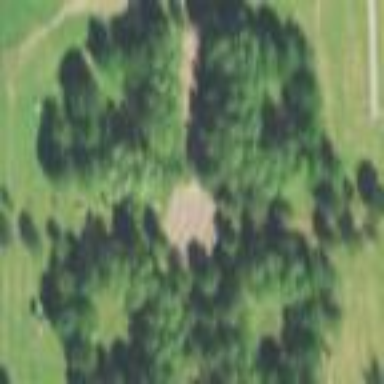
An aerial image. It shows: Nature reserve area that also serves as memorial garden.